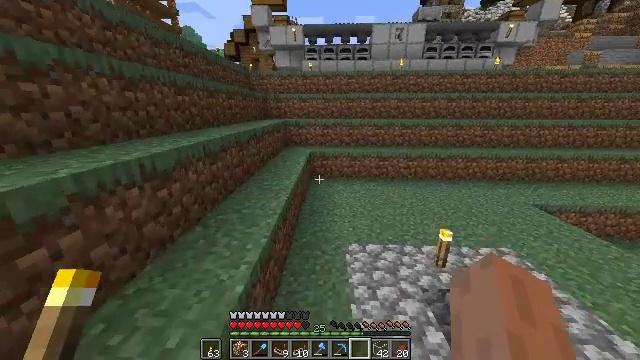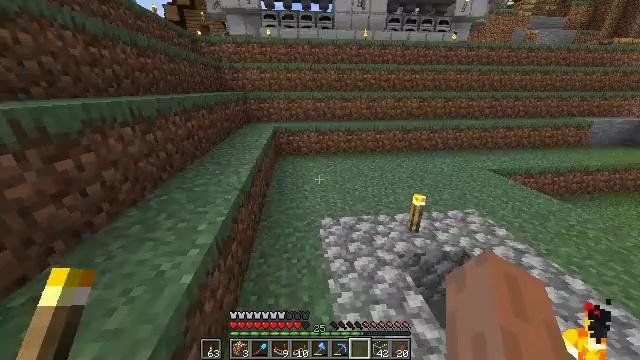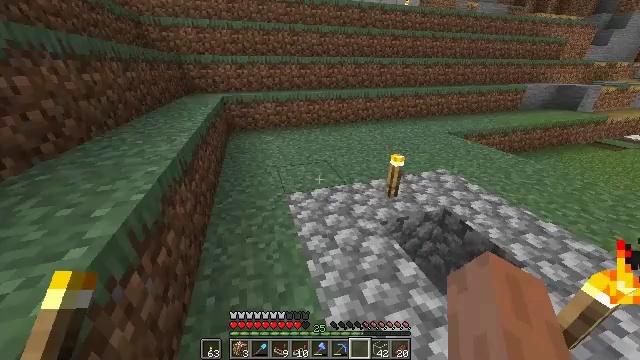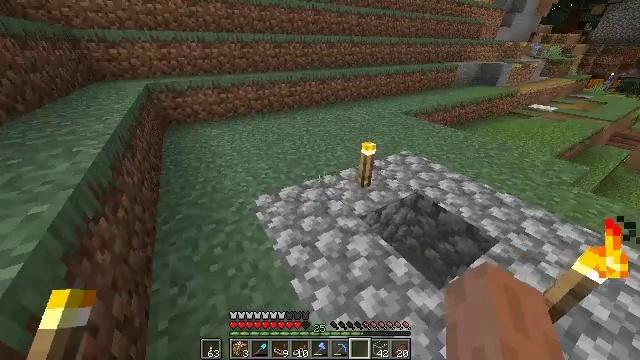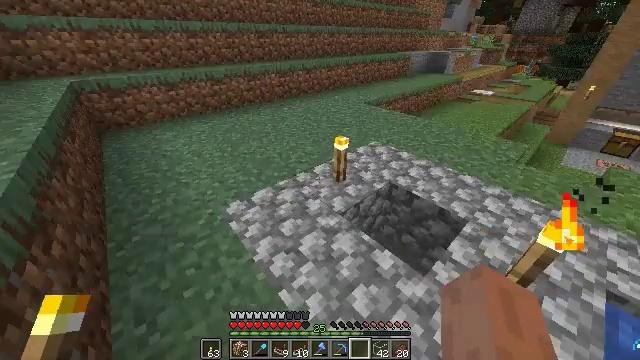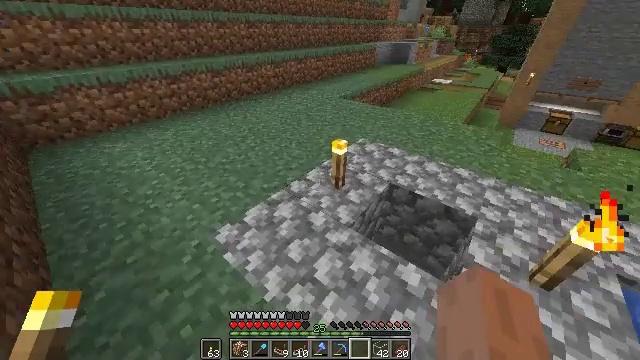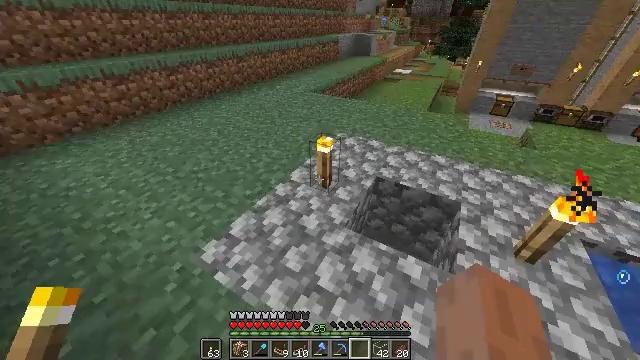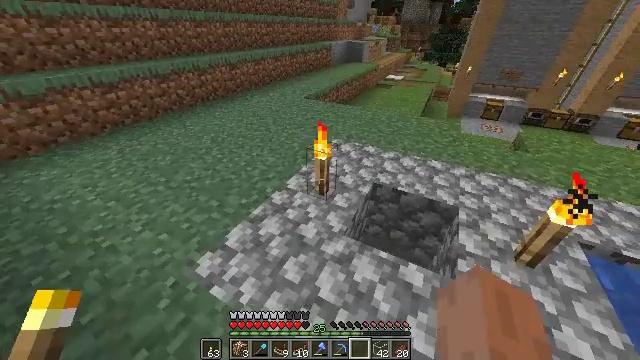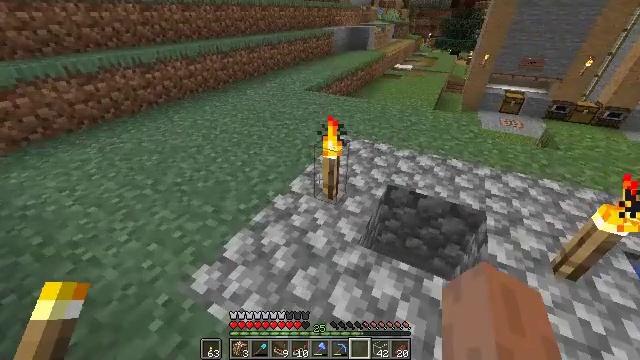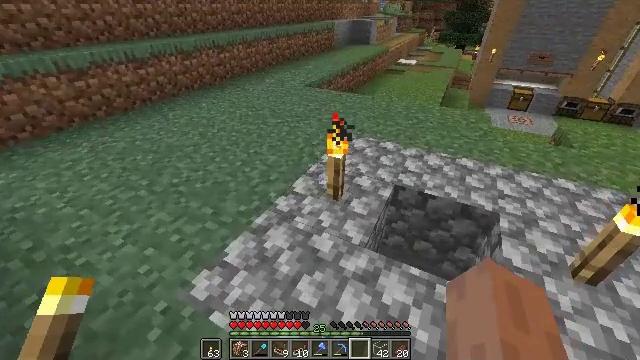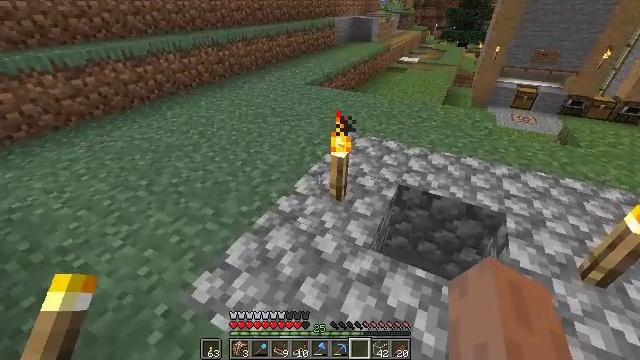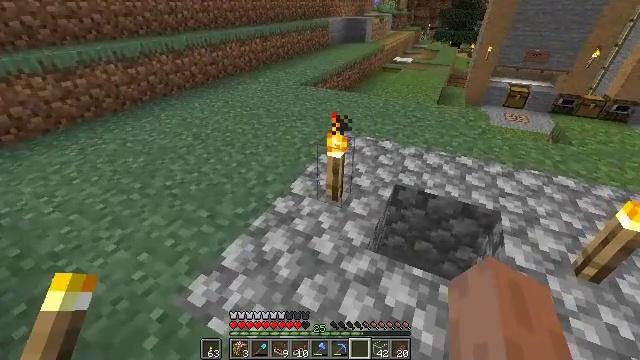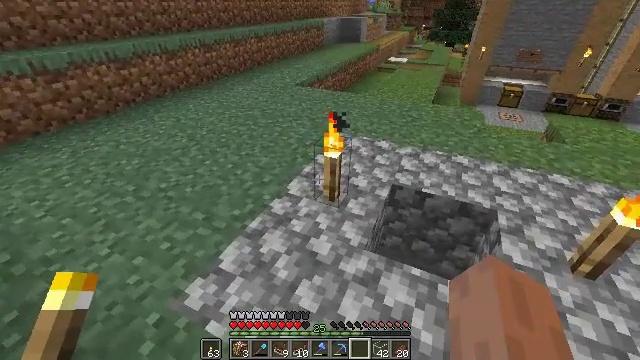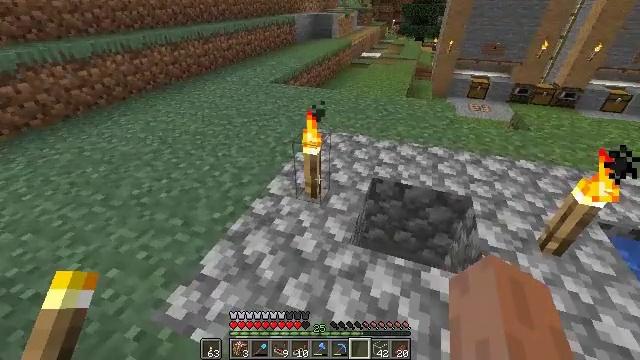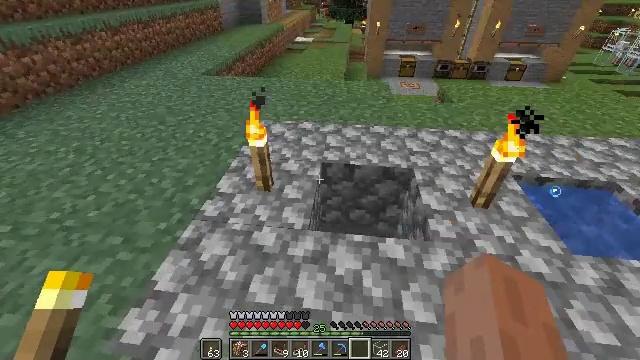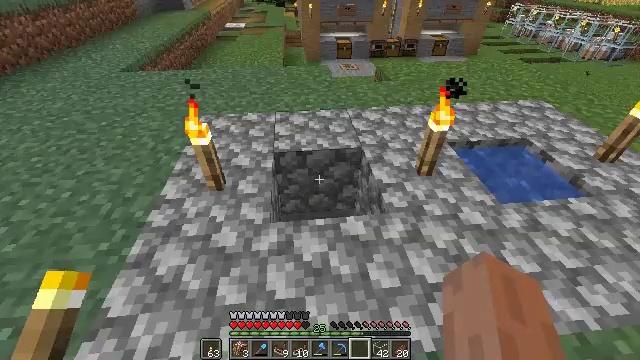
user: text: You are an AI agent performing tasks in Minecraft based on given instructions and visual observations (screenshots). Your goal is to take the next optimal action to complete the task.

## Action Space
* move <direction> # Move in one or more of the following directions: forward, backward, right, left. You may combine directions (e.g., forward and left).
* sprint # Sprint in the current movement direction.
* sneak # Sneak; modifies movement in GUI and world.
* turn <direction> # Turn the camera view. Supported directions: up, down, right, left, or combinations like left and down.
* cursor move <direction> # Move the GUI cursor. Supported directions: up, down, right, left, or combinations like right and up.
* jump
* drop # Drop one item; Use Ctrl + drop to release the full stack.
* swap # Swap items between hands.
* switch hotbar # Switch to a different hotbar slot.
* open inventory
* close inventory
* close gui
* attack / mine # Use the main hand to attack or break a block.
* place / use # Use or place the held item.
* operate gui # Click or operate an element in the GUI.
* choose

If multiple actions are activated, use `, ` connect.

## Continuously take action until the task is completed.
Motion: motion action
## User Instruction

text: Place cobblestone in the furnace to create stone.
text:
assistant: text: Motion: move forward, turn right and down
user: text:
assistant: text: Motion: move forward and move left, turn right and down
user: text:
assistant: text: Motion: move forward and move left, turn right and down
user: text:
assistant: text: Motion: move forward and move left, turn right and down
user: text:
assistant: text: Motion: move forward and move left, turn right and down
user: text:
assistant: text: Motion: turn right and down
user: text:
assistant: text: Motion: turn right and up
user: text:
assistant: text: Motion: no_op
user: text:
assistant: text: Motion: no_op
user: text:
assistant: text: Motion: no_op
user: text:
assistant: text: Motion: turn right
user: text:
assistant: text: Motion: turn right
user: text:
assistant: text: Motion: turn right
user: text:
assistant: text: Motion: turn right and down
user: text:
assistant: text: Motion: turn right and down
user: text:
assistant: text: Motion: turn right
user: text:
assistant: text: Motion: no_op
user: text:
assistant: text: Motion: no_op
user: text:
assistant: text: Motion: no_op
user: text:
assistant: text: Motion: no_op
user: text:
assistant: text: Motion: no_op
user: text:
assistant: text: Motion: move forward
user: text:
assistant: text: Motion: move forward
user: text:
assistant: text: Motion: move forward
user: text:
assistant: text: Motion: turn down
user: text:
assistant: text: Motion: turn right and down
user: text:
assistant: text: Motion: turn right
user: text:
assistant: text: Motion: no_op
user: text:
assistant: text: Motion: turn down
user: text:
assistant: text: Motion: turn left and down